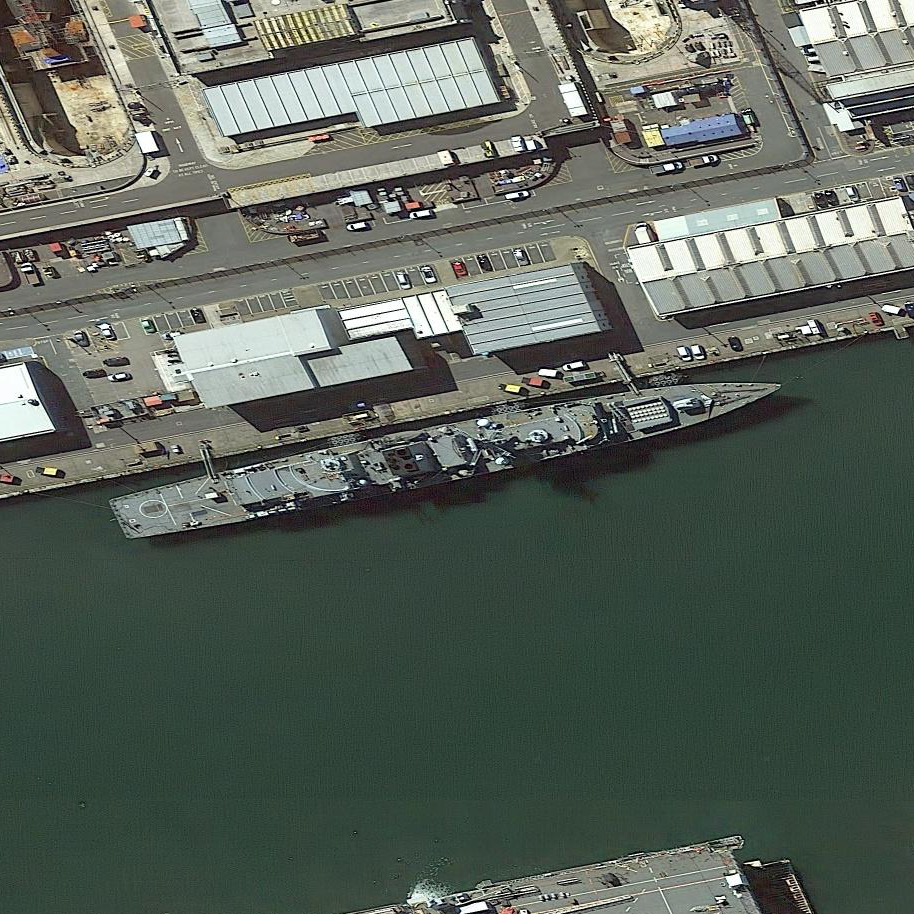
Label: Type_45_destroyer